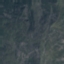
Land use / land cover: HerbaceousVegetation